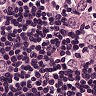
Metastatic tissue present: yes